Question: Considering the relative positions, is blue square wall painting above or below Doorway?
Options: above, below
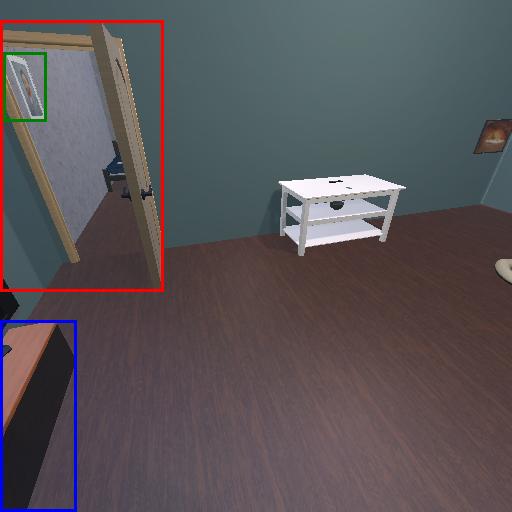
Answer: above